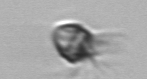
Label: Ciliophora